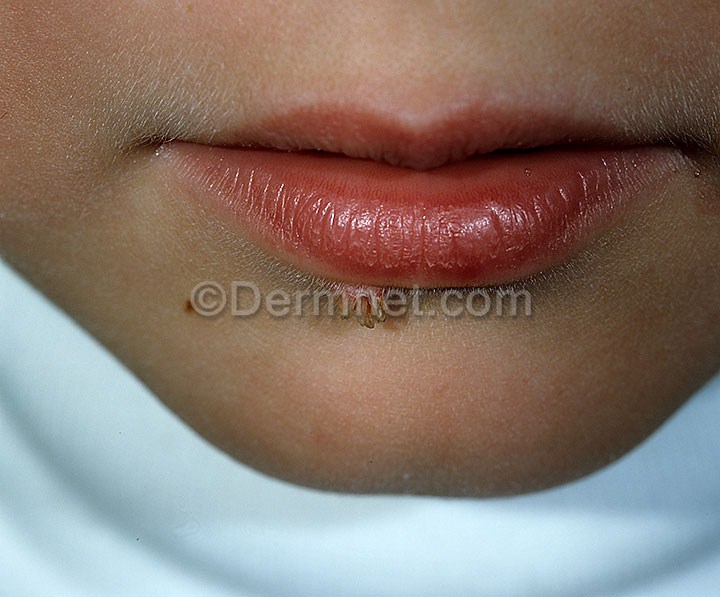
Disease: Warts Molluscum and other Viral Infections